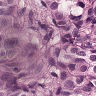
Metastatic tissue present: yes